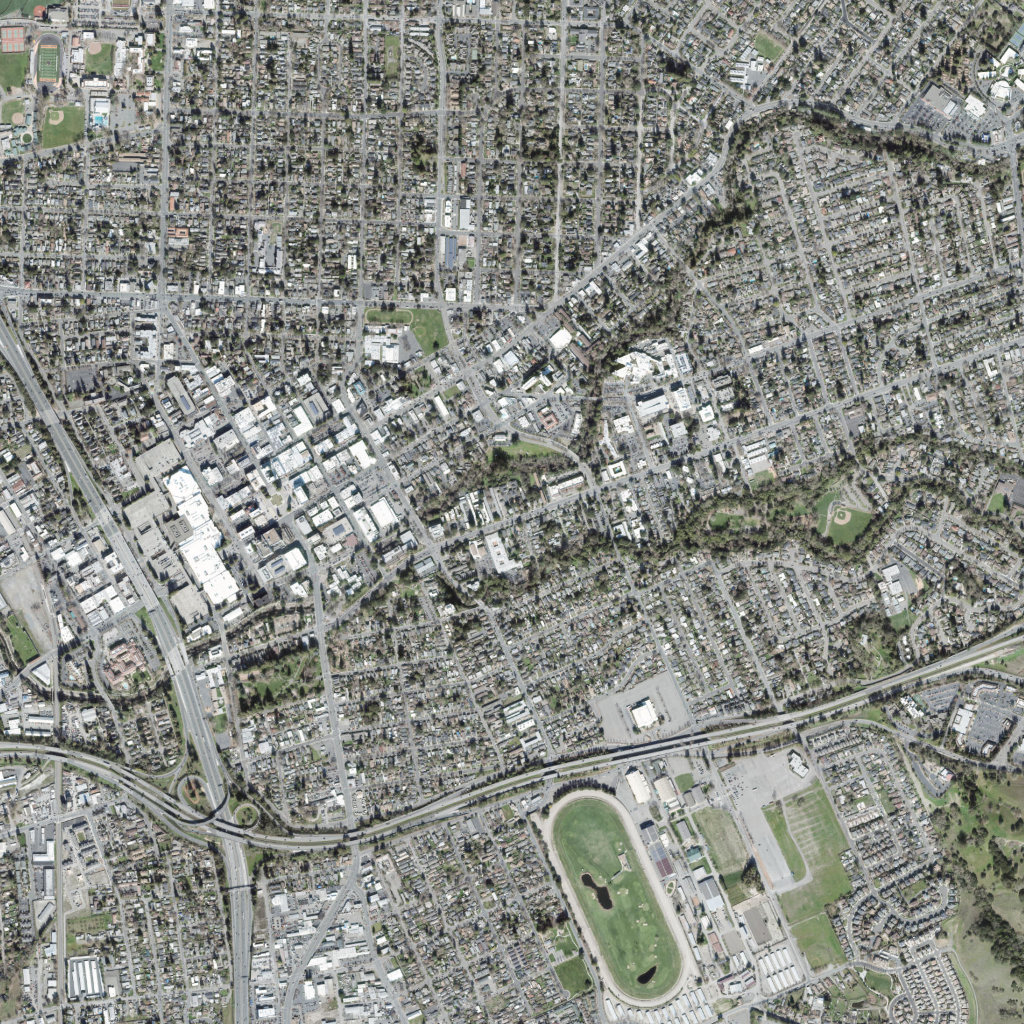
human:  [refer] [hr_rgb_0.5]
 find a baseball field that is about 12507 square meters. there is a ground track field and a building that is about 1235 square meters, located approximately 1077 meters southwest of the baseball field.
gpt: <box>[[80, 49, 85, 54, 0]]</box>

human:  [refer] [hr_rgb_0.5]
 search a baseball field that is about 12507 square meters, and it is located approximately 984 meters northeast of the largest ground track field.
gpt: <box>[[80, 49, 85, 54, 0]]</box>